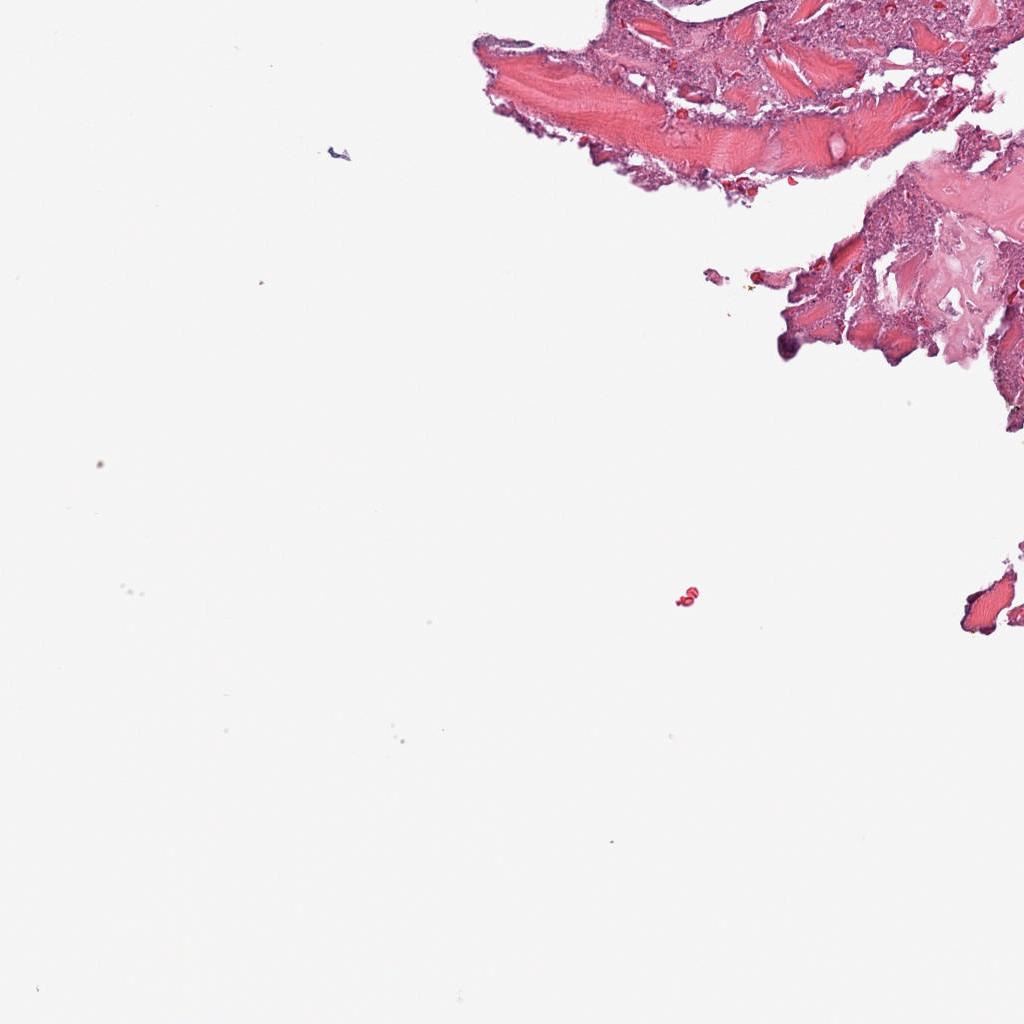
Label: Non-Tumor